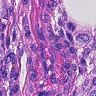
Metastatic tissue present: yes